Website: walmart
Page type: order-returns
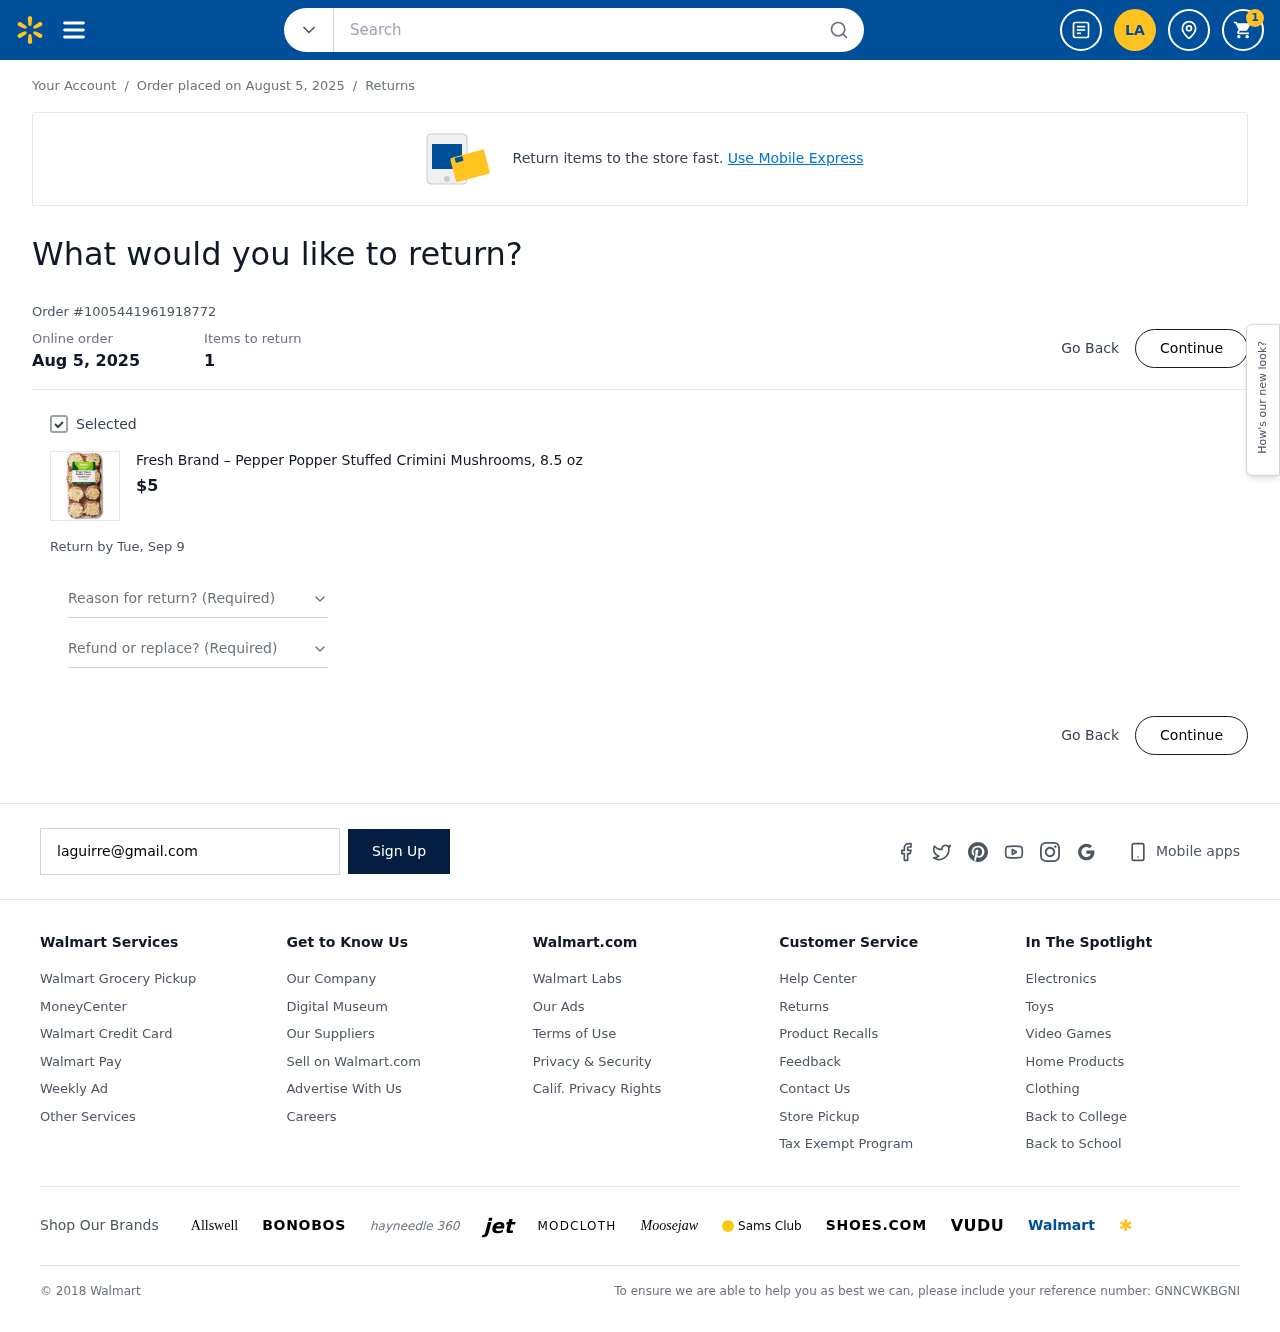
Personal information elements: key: PII_EMAIL
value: laguirre@gmail.com
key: PII_INITIALS
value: LA
Product elements: key: PRODUCT1_NAME
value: Fresh Brand – Pepper Popper Stuffed Crimini Mushrooms, 8.5 oz
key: PRODUCT1_PRICE
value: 5
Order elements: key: ORDER_NUM_ITEMS
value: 1
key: ORDER_DATE
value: Aug 5, 2025
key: ORDER_DATE
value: Order placed on August 5, 2025
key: ORDER_ID
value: Order #1005441961918772
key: ORDER_RETURN_BY_DATE
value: Return by Tue, Sep 9
Search elements: key: HEADER_SEARCH
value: Search